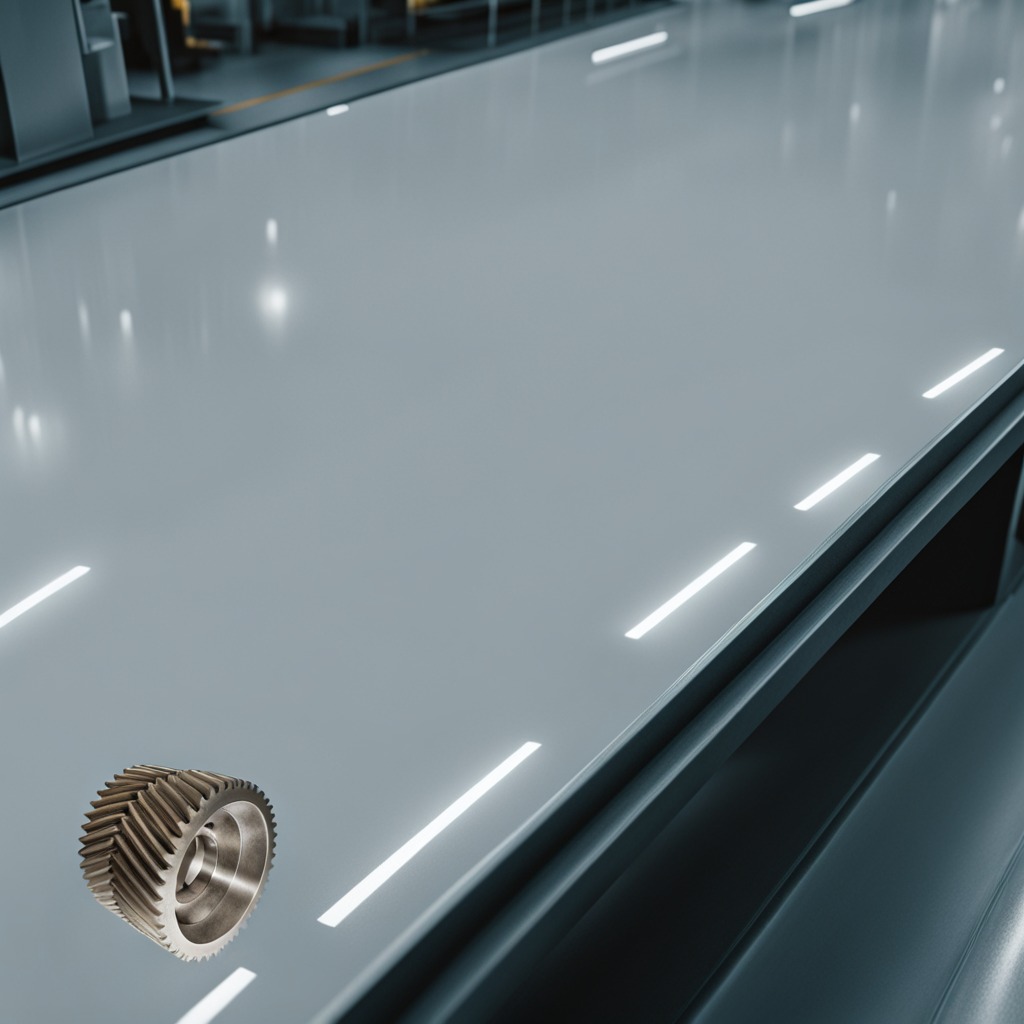
A steel gear with teeth is lying on a table in a ship maintenance bay.